Interaction volume radius: 10 \u00c5
Interaction volume height: 10 \u00c5
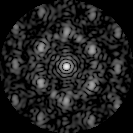
Disorder parameter: 0.5747